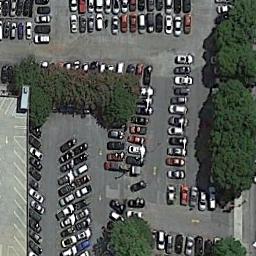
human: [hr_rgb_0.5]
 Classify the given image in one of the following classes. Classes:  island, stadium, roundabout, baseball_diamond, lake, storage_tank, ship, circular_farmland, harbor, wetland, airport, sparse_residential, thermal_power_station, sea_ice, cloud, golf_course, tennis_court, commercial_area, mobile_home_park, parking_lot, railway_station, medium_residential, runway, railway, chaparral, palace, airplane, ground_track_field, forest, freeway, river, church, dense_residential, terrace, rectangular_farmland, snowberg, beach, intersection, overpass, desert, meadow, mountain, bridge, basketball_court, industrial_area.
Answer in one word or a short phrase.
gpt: parking_lot